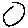
Label: circle